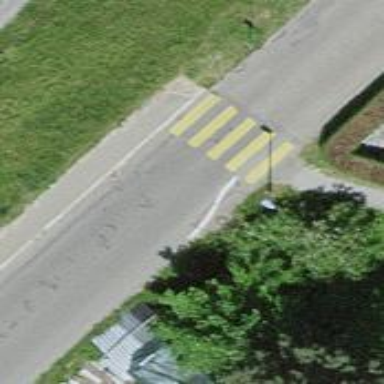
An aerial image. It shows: Marked crossing on the road.